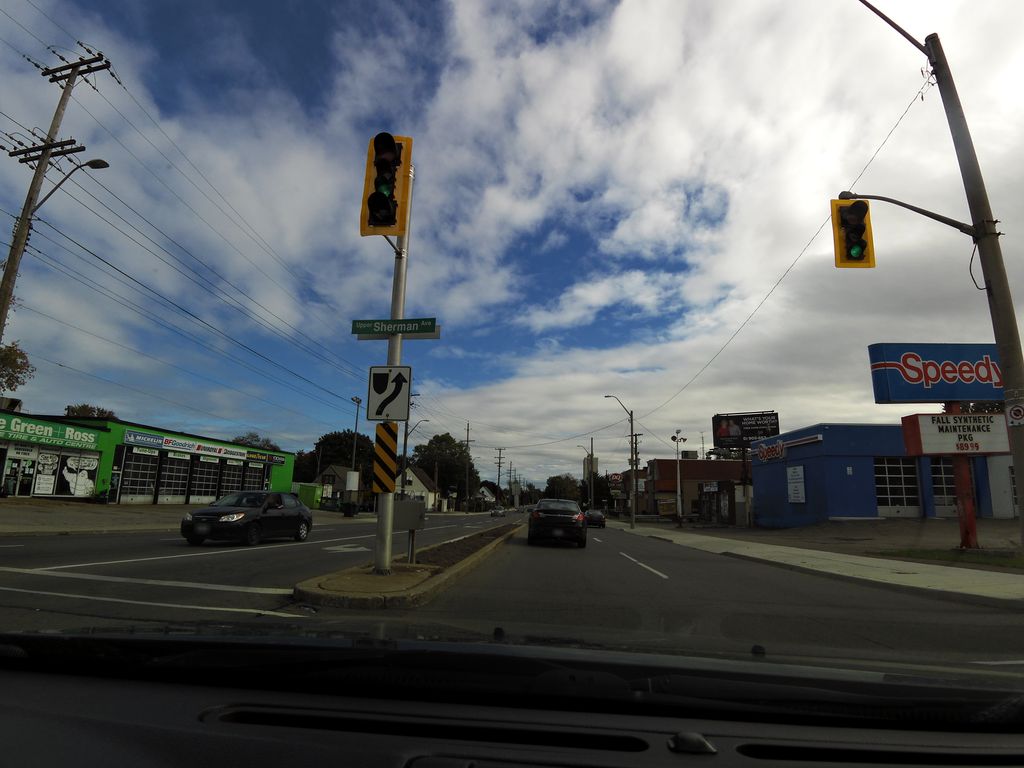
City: hamilton